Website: lowes
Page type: address-validator
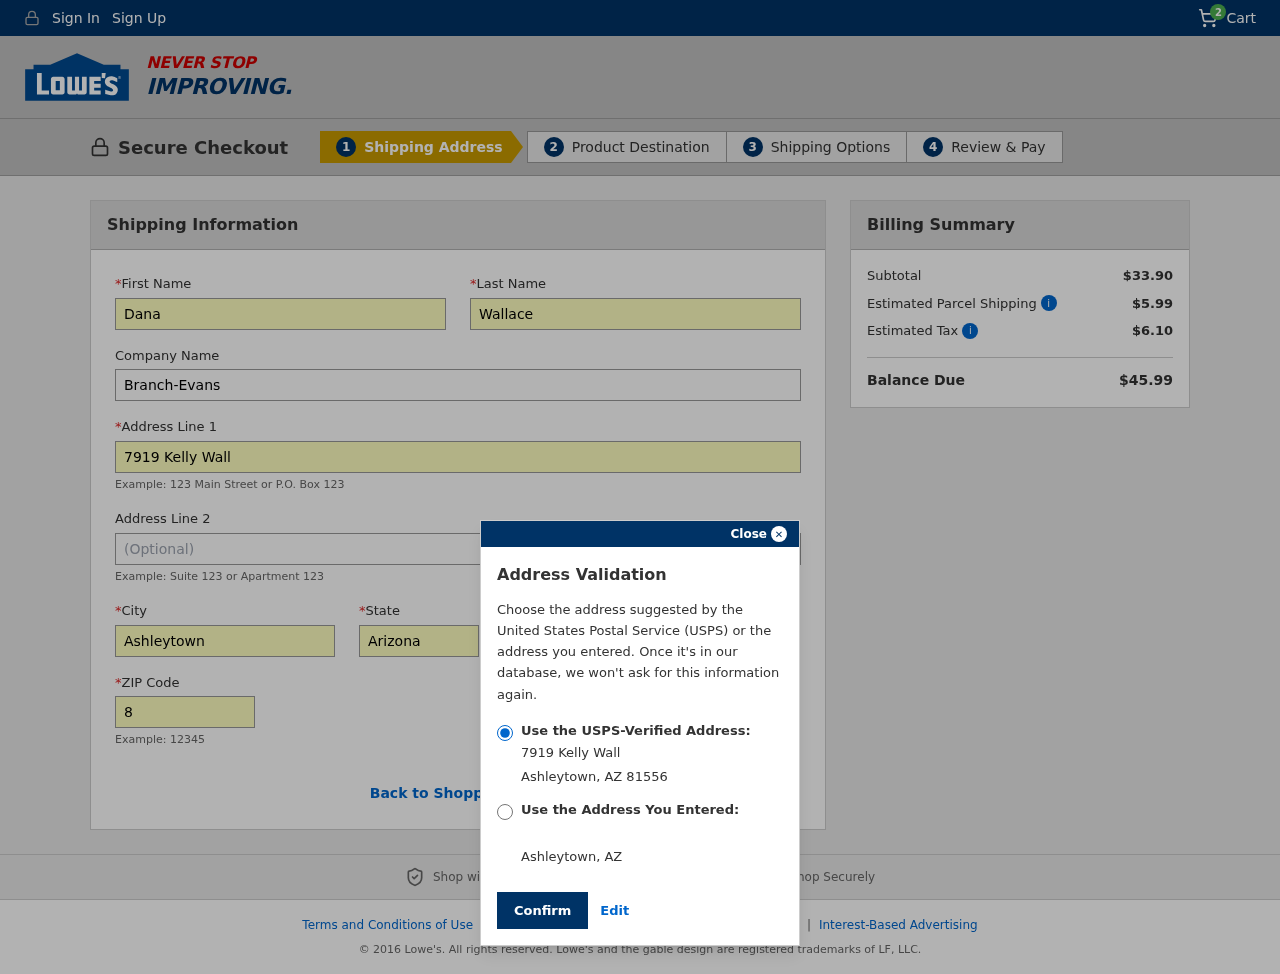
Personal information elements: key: PII_CITY
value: Ashleytown
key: PII_COMPANY
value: Branch-Evans
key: PII_FIRSTNAME
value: Dana
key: PII_LASTNAME
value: Wallace
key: PII_POSTCODE
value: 81556
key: PII_STATE
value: Arizona
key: PII_STATE_ABBR
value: AZ
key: PII_STREET
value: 7919 Kelly Wall
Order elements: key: ORDER_NUM_ITEMS
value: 2
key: ORDER_SUBTOTAL
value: $33.90
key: ORDER_SHIPPING_COST
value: $5.99
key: ORDER_TAX
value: $6.10
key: ORDER_TOTAL
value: $45.99